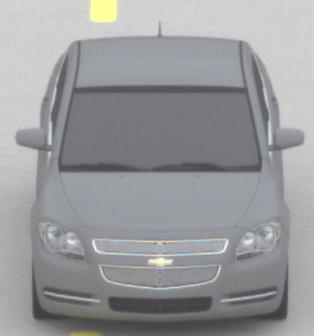
Make: Chevrolet
Model: Malibu 2.4
Detailed model: Malibu
Model produced from: 2012/07
Model produced until: 2014/08
Doors: 4
Color: gray
Road condition: dry road
Daytime: morning or afternoon
Contrast: low contrast